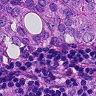
Metastatic tissue present: yes